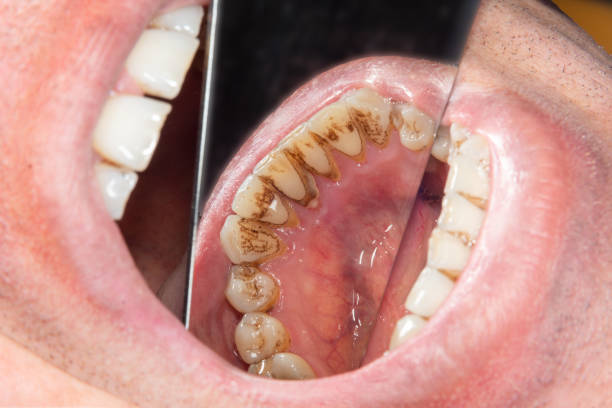
Condition: Calculus